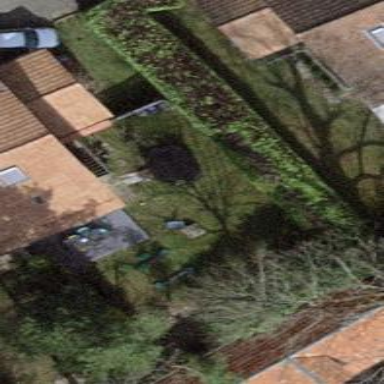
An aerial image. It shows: Garden enclosed by fence.